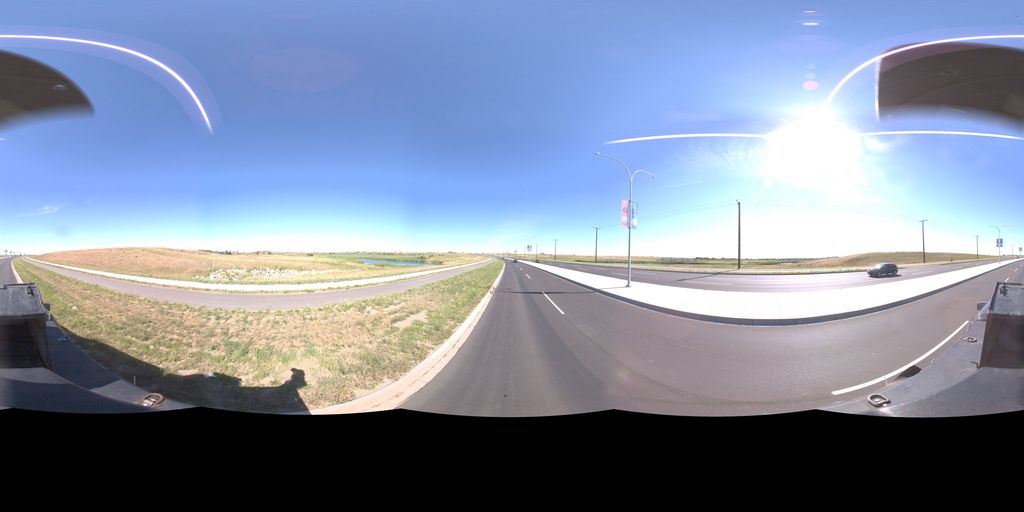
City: saskatoon